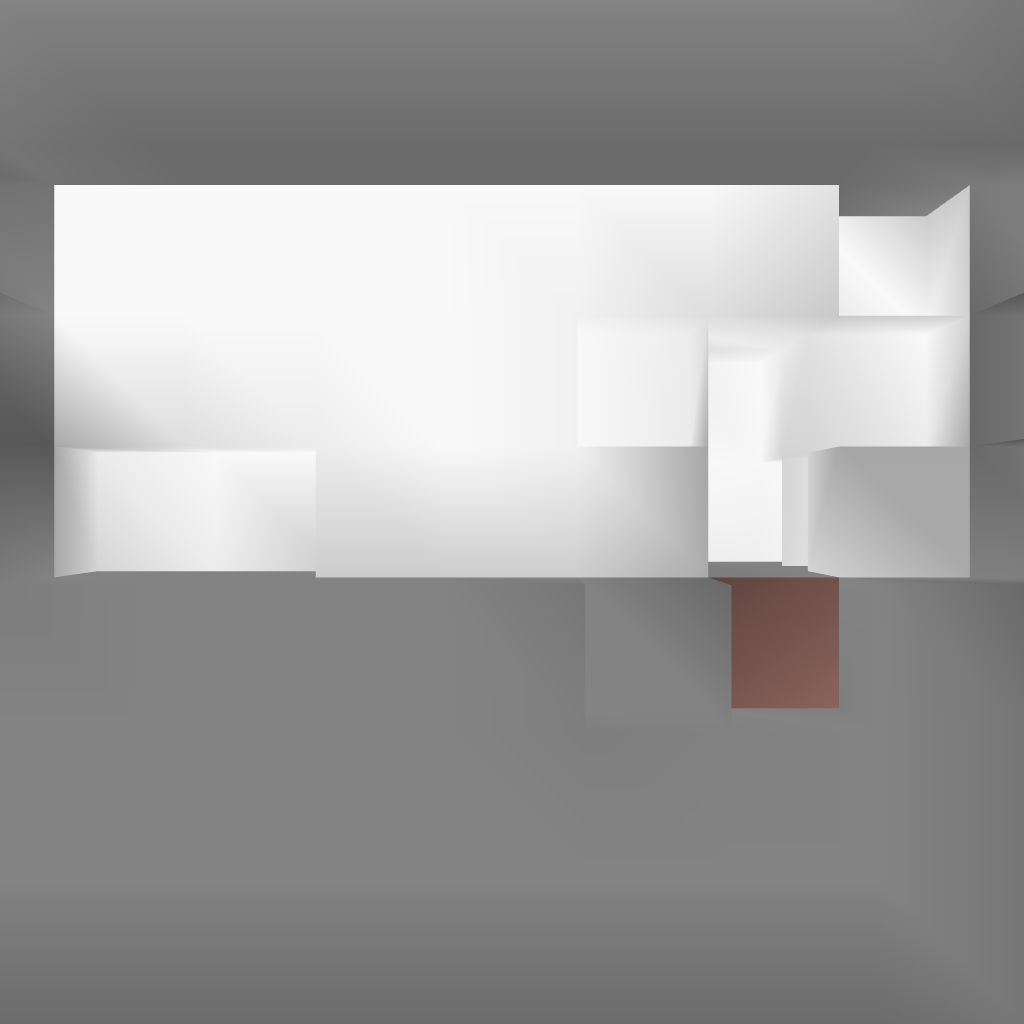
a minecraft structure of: Zombie Trap bad low quality